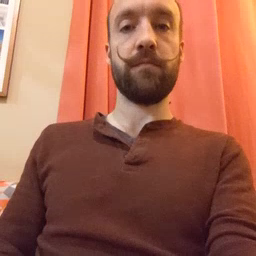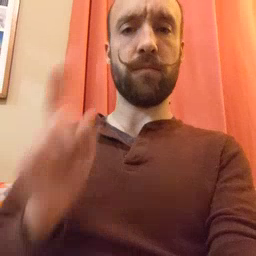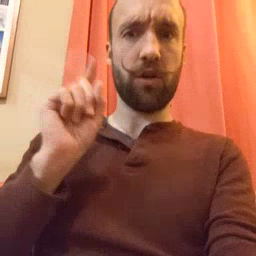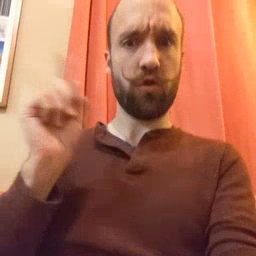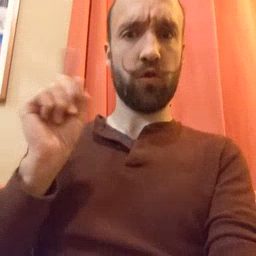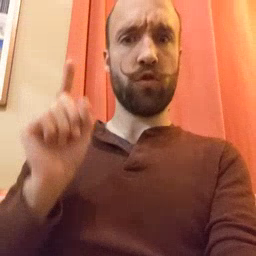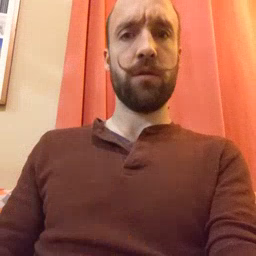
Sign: where